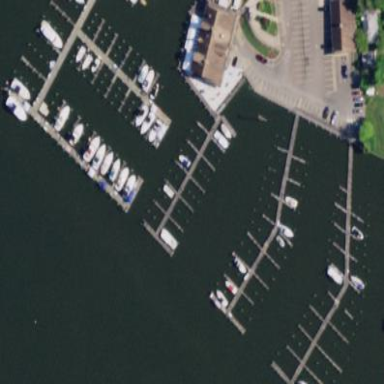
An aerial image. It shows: Marina area for leisure land.